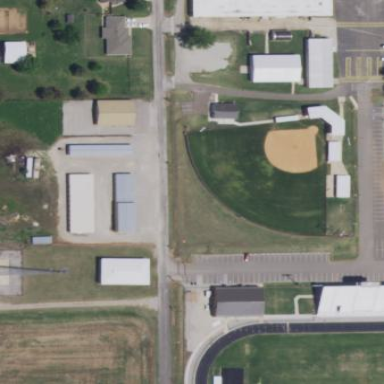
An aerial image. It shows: Softball pitch for leisure land activities.